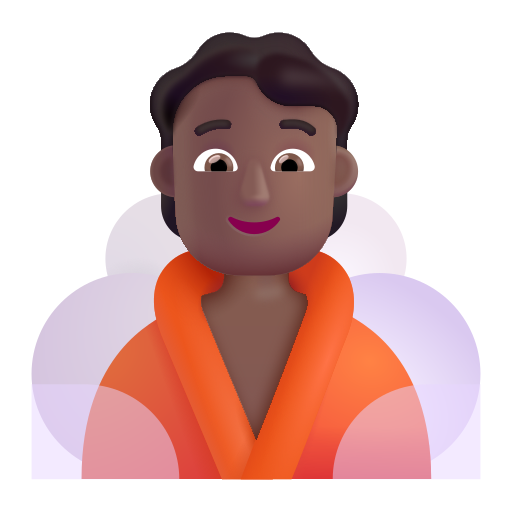
person in steamy room color  dark